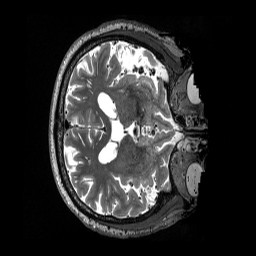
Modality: T2w
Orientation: axial
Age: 74
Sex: male
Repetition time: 3.2 s
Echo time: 0.563 s